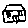
Label: house